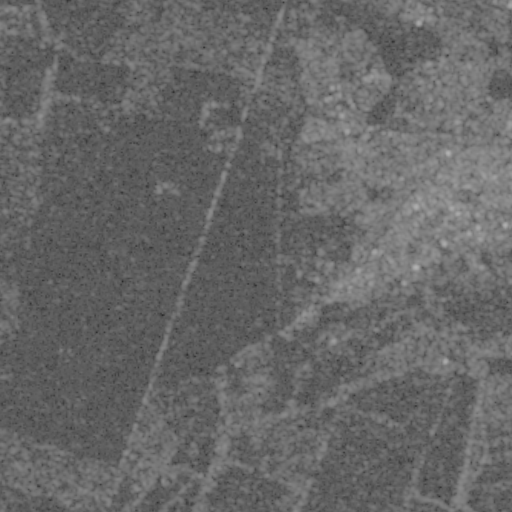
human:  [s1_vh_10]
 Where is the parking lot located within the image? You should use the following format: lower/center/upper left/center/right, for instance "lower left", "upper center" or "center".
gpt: The parking lot is located in the upper right of the image.
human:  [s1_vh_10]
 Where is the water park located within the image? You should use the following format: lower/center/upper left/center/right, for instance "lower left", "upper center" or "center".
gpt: The water park is located in the upper right of the image.
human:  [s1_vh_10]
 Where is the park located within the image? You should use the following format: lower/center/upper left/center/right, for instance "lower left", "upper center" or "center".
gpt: There is no park in the image.

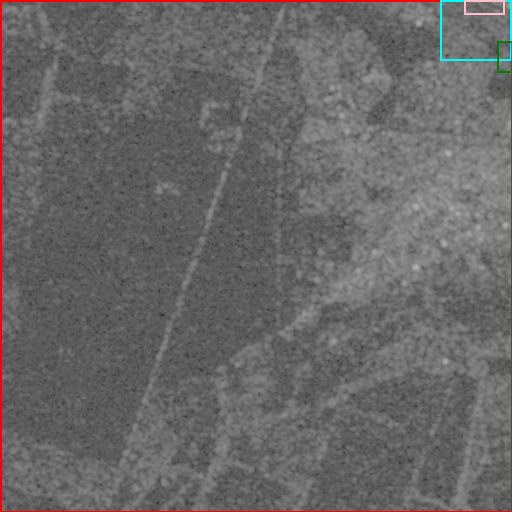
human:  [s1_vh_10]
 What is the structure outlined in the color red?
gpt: The structure outlined in red is a crop field.
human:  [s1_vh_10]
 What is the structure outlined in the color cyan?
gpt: The structure outlined in cyan is a park.
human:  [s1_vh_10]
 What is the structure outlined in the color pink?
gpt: The structure outlined in pink is a parking lot.
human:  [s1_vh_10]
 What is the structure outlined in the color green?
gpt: The structure outlined in green is a water park.
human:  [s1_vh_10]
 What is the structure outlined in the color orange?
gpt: There is no orange outline.